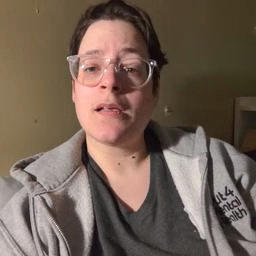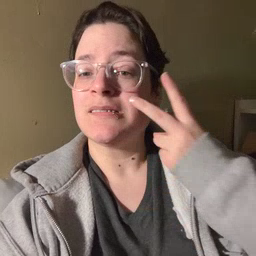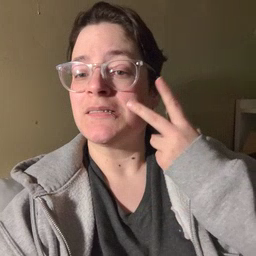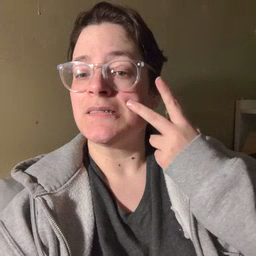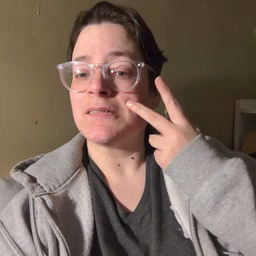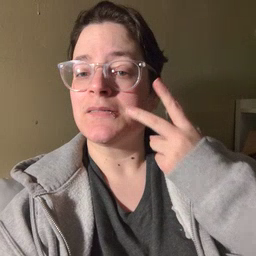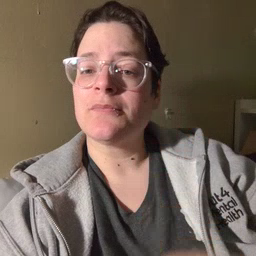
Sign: see